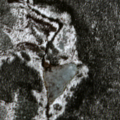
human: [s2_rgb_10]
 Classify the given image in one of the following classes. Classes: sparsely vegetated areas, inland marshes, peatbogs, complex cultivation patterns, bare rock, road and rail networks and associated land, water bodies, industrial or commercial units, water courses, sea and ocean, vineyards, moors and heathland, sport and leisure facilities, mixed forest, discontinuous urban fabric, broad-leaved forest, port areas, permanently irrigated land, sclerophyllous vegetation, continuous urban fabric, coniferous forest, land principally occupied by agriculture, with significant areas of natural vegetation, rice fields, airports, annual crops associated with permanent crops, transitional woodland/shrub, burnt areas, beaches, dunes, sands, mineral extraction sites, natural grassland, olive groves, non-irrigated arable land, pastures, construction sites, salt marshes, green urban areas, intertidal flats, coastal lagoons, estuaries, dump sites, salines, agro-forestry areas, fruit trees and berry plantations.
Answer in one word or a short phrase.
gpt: coniferous forest, peatbogs